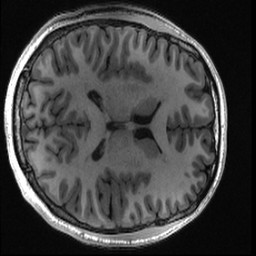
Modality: T1w
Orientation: axial
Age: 28
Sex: male